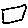
Label: square